Field crop: tomato
Growth stage: 1
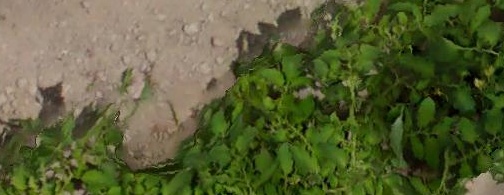
Species: tomato